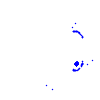
Particle: electron